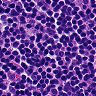
Metastatic tissue present: no